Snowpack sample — Buffalo Mountain, Silverthorne, Colorado, USA (2/22/26, 2:02 PM MST)
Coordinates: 39.622, -106.113
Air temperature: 33 °F
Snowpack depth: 63 cm
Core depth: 10 cm
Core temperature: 32 °F
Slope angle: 11°, slope face: 116°
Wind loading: low
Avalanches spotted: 0
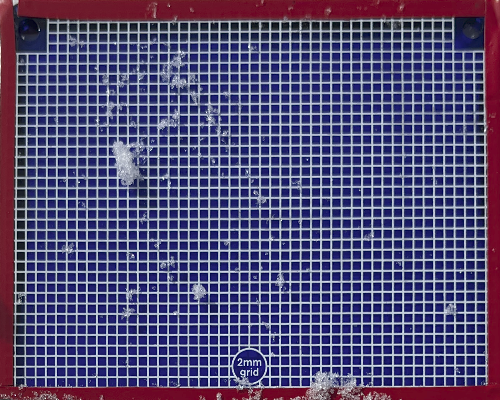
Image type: profile
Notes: In a firebreak similar to site 1, minimal wind loading with no spotted avalanches (not many faces in view though)